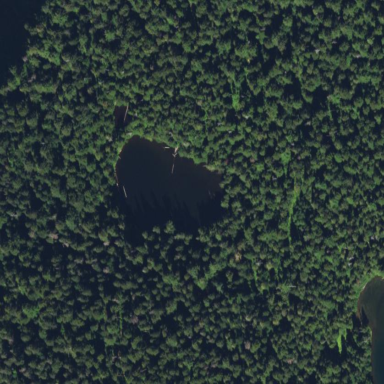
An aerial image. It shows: Serene lake.